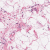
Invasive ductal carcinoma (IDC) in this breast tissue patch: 1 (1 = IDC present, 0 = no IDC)